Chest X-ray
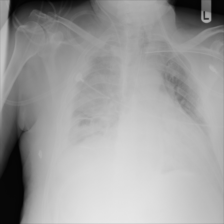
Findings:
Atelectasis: negative
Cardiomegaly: negative
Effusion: negative
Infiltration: negative
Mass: negative
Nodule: negative
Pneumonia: negative
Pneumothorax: negative
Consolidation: negative
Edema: negative
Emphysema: negative
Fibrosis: negative
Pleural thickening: negative
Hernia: negative